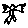
Label: bird